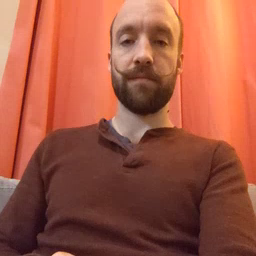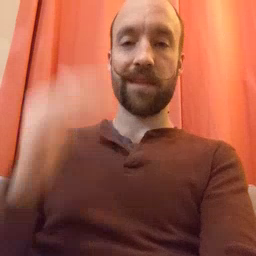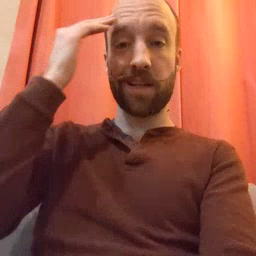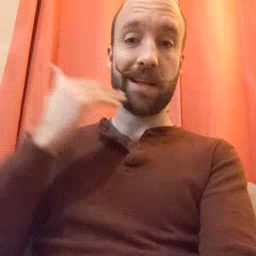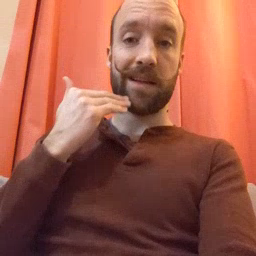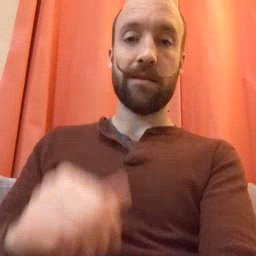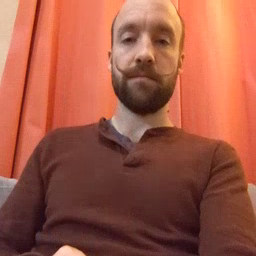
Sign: head